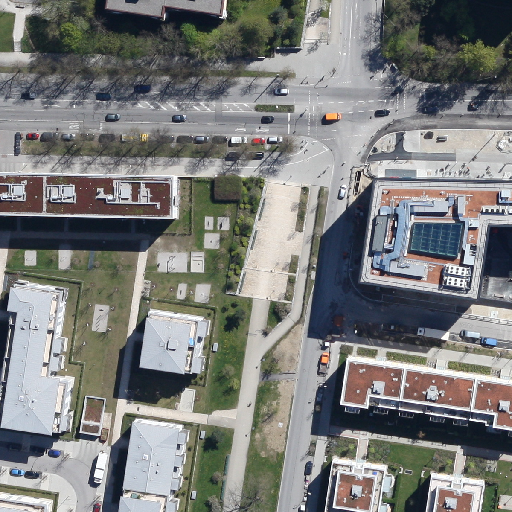
Referring expression: truck